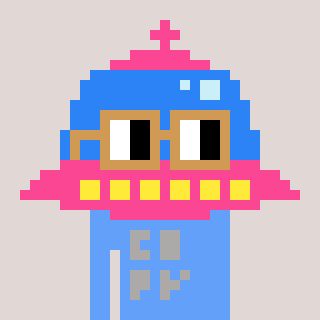
a pixel art character with square brown glasses, a ufo-shaped head and a blue-colored body on a warm background